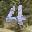
Label: 4